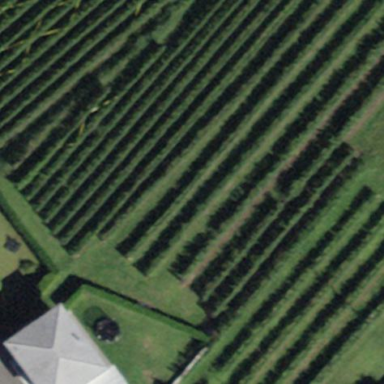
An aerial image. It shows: Beautiful vineyard in the countryside.